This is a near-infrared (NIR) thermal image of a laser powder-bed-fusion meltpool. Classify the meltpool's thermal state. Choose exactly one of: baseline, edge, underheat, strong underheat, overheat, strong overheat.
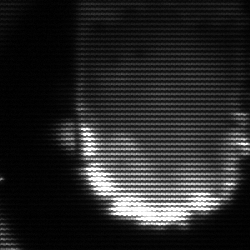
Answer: baseline